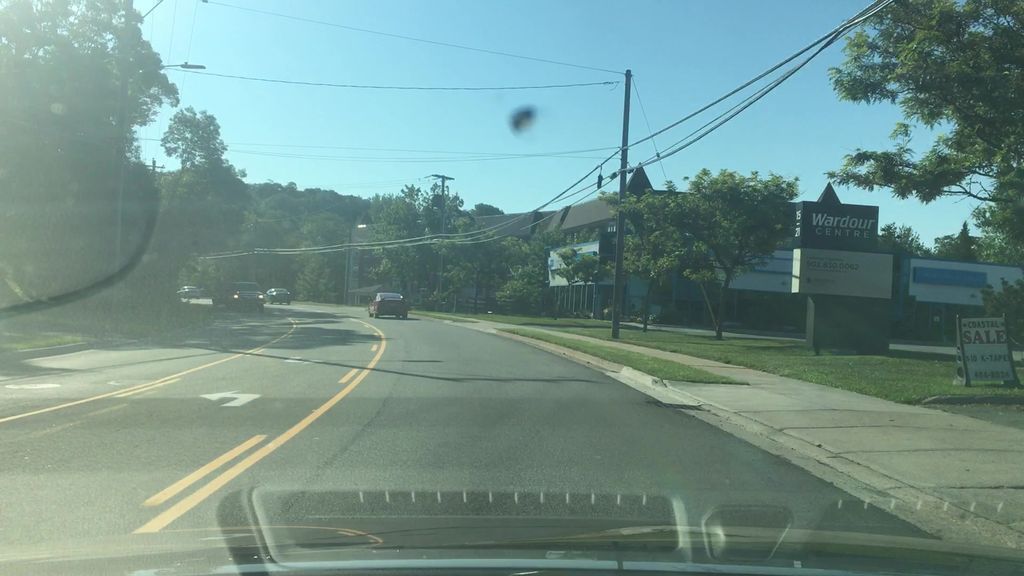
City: halifax